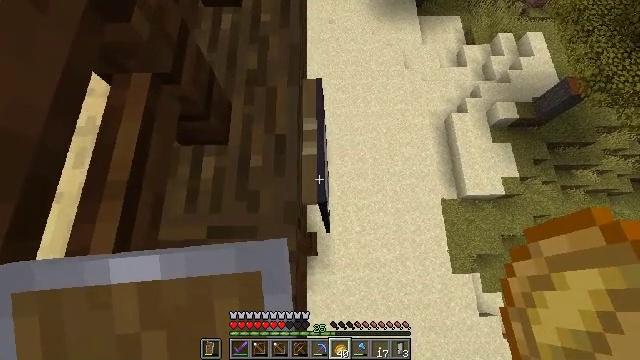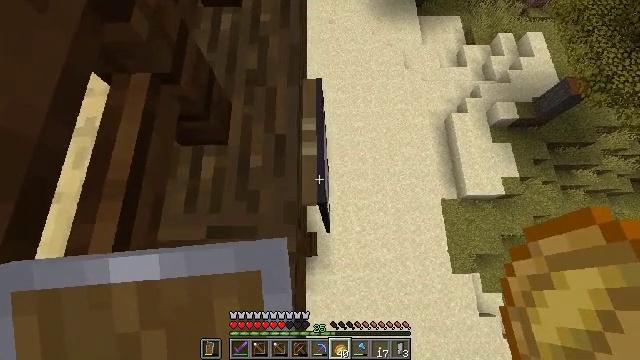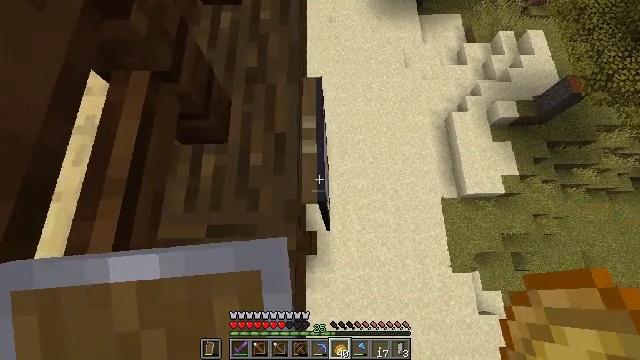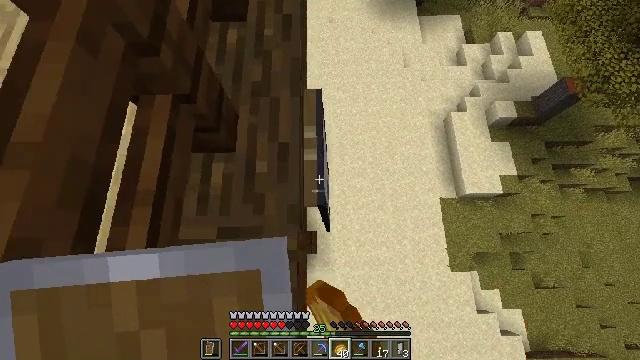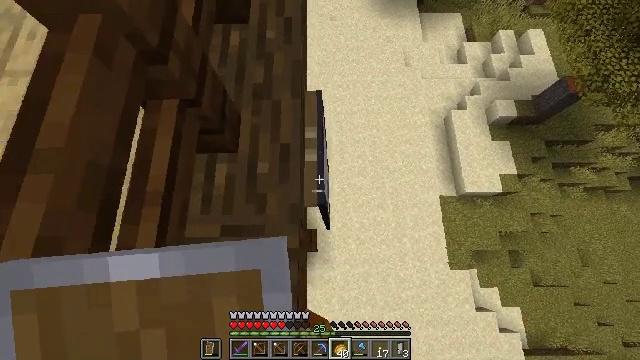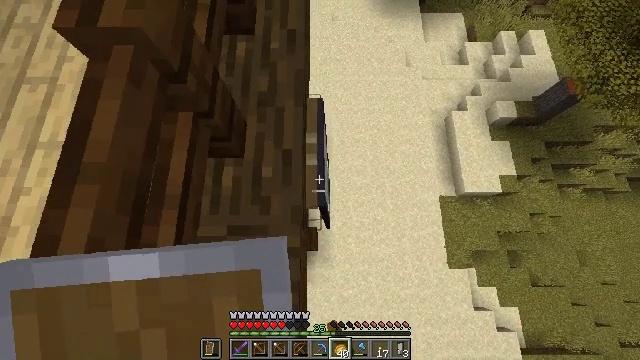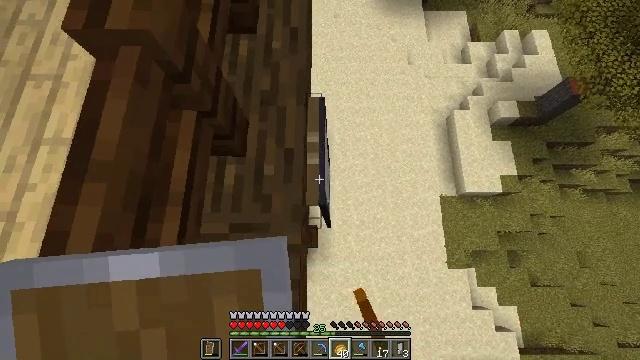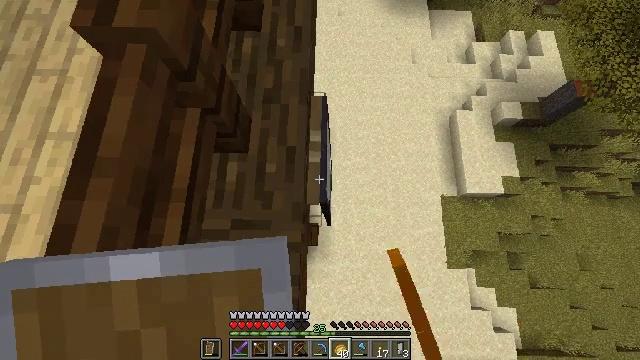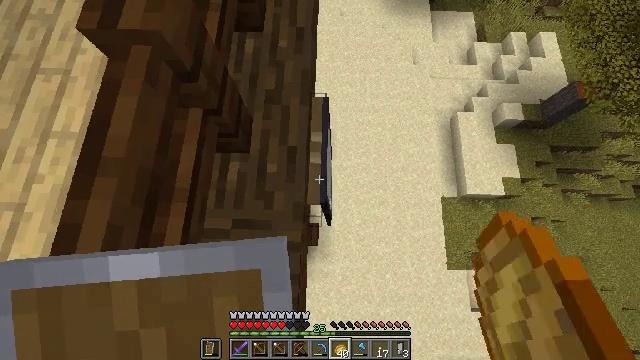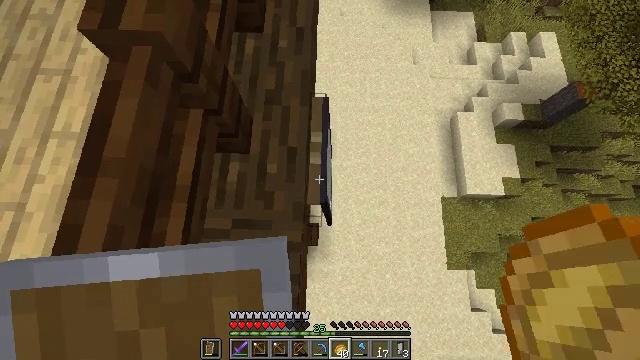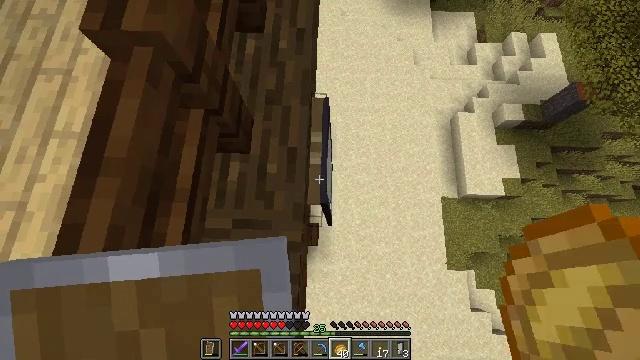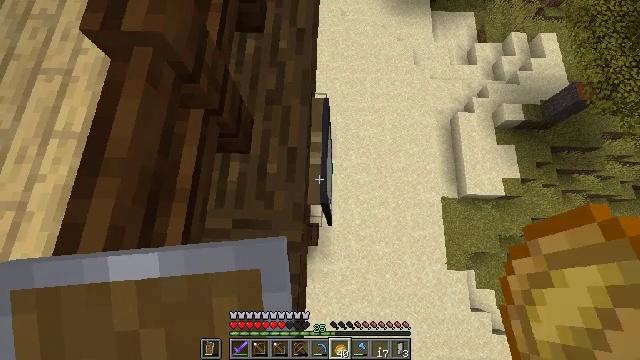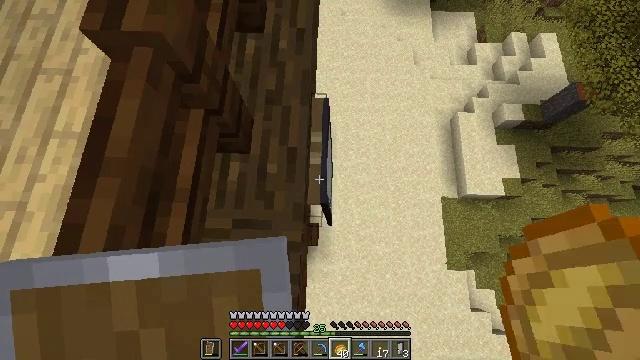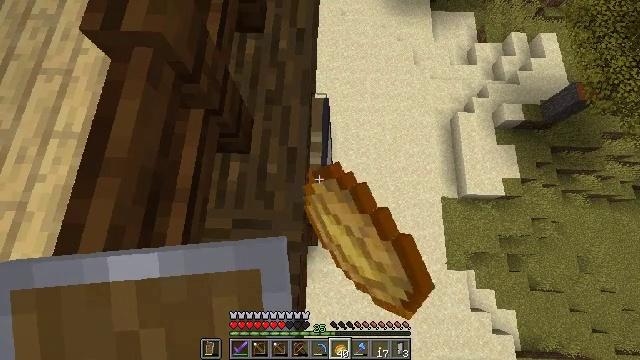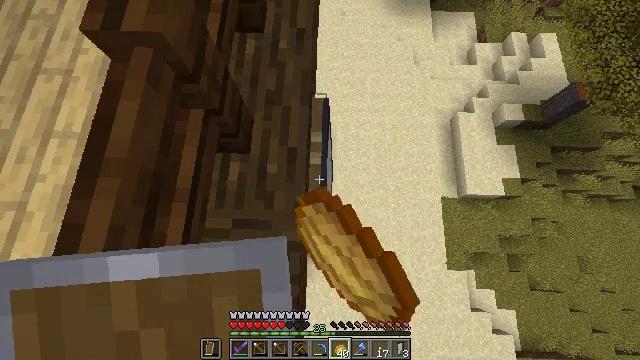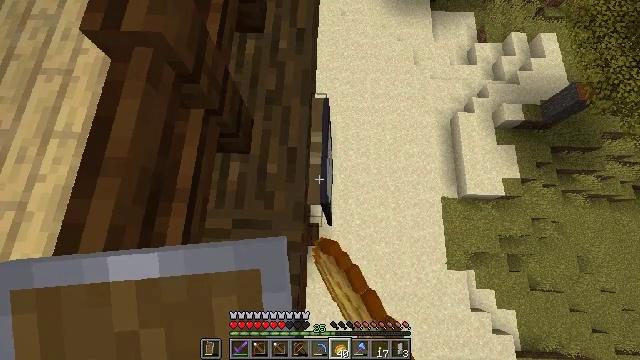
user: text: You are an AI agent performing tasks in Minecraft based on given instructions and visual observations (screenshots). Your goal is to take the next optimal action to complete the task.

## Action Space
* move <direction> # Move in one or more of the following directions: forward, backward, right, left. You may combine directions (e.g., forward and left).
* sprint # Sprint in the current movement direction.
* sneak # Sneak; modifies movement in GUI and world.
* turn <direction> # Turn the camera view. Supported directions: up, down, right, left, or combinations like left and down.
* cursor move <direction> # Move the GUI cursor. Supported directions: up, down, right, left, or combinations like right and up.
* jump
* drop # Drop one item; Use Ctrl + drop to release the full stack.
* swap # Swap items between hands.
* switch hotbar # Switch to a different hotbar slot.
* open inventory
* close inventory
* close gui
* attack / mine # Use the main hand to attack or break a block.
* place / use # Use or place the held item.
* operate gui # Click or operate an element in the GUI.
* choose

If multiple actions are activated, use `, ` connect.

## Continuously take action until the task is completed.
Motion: motion action
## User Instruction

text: Mine the white wall banner from the wall.
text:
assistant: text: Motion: sneak
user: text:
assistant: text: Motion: attack / mine
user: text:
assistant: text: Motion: attack / mine
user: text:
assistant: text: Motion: attack / mine
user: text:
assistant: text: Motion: attack / mine
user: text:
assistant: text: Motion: attack / mine
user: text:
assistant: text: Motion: turn left, attack / mine
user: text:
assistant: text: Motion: attack / mine
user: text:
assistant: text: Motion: attack / mine
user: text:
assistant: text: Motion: attack / mine
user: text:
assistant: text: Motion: attack / mine
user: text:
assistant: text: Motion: attack / mine
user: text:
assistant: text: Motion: attack / mine
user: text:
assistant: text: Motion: attack / mine
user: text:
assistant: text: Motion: attack / mine
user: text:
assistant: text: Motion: attack / mine
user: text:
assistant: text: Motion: attack / mine
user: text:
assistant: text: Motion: attack / mine
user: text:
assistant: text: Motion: attack / mine
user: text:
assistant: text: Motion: attack / mine
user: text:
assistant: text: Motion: attack / mine
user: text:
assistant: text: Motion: attack / mine
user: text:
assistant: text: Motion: attack / mine
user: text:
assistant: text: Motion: attack / mine
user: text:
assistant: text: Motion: attack / mine
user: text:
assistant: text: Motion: attack / mine
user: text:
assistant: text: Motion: attack / mine
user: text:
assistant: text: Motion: attack / mine
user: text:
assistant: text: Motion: attack / mine
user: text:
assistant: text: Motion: attack / mine